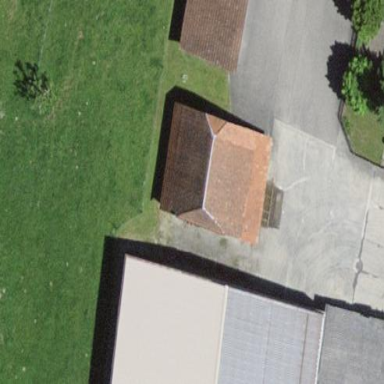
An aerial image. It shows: Barn.